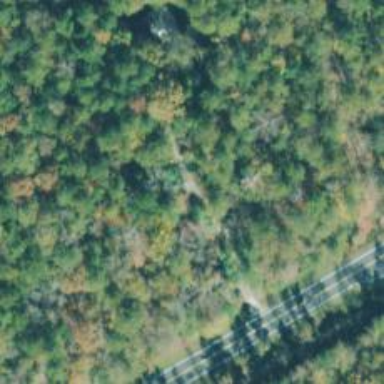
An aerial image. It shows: Driveway leading to service road.